Field crop: maize
Growth stage: 2
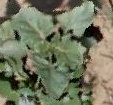
Species: datura